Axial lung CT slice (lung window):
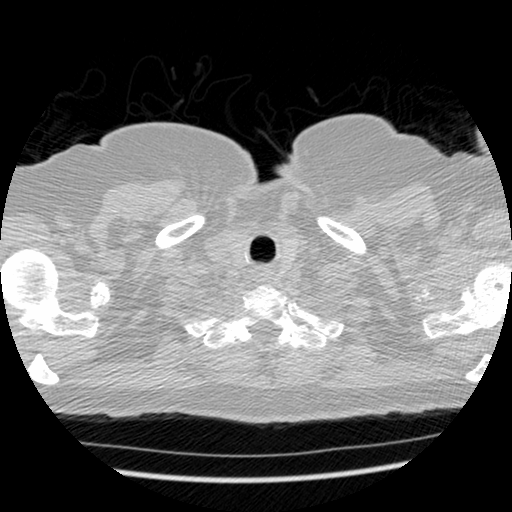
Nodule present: no